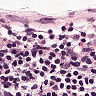
Metastatic tissue present: no